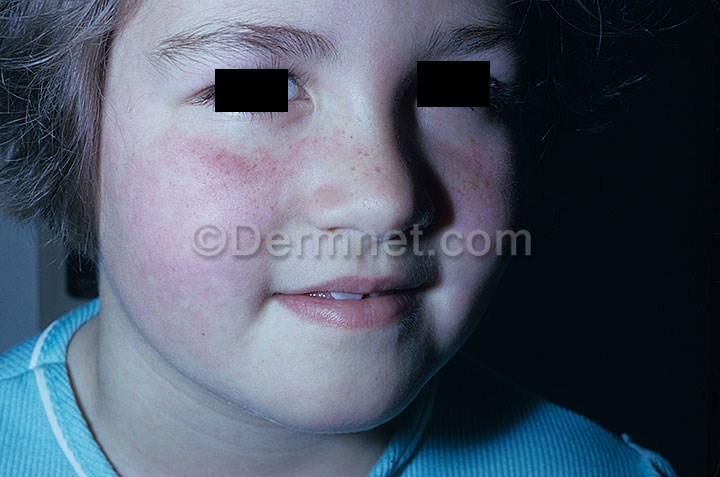
Disease: Exanthems and Drug Eruptions